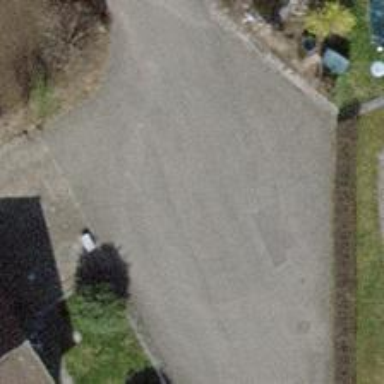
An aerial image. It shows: Turning circle on the road.